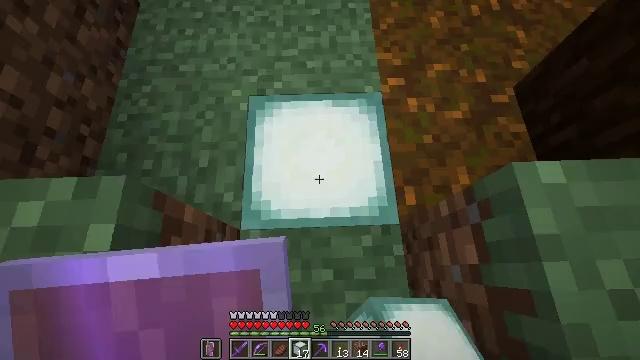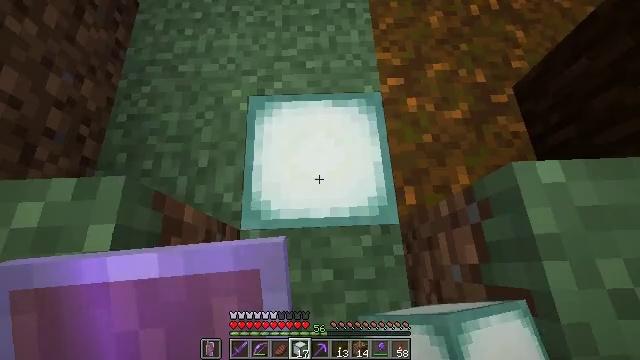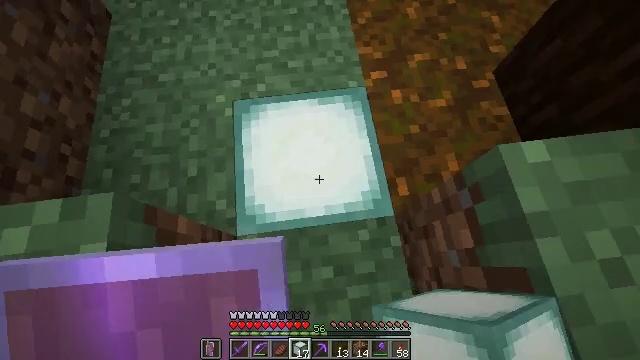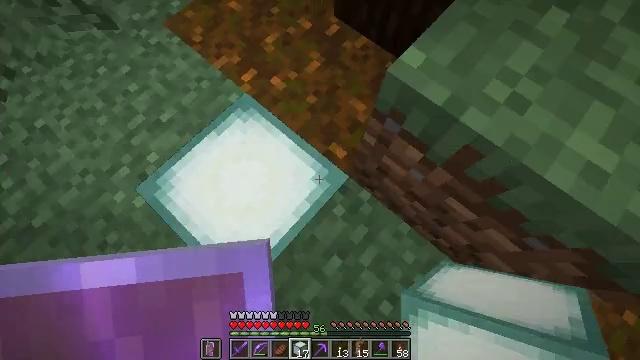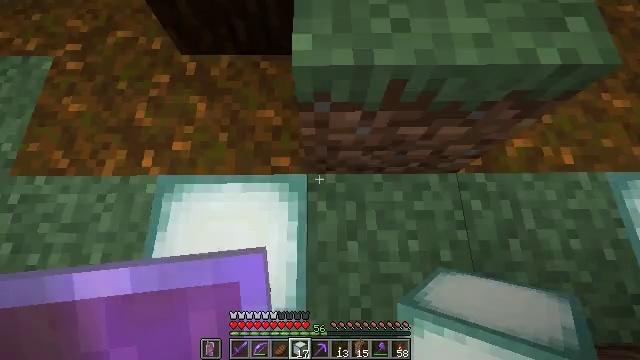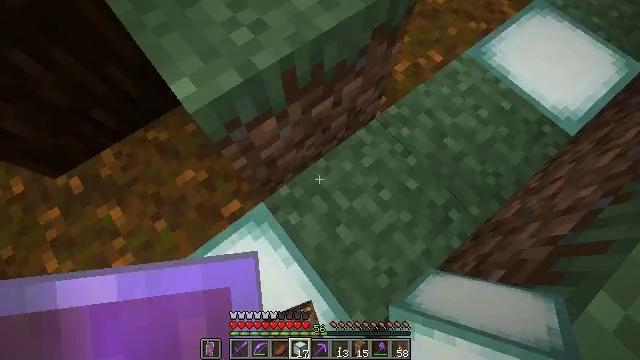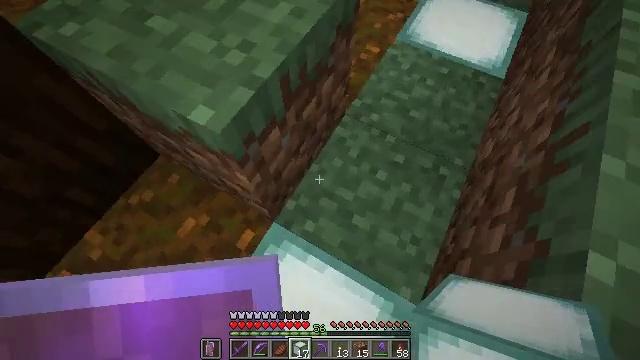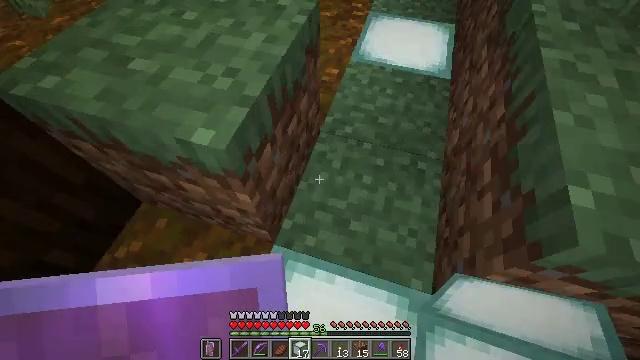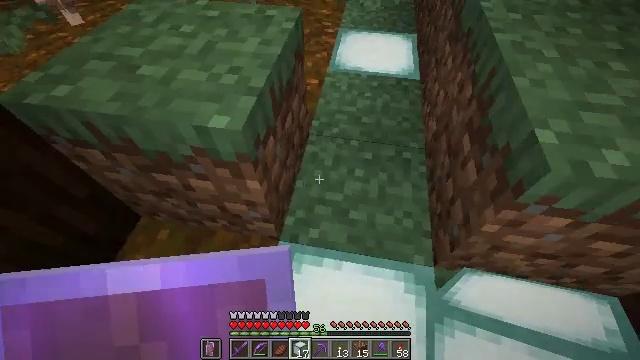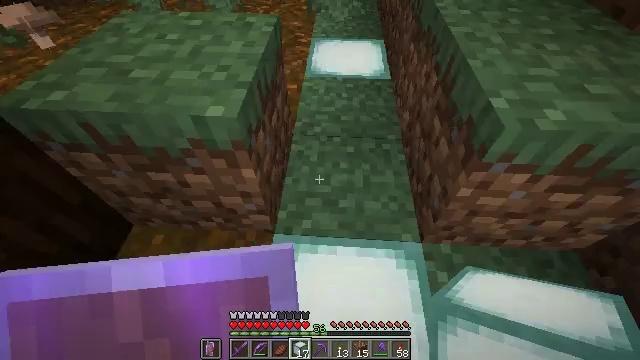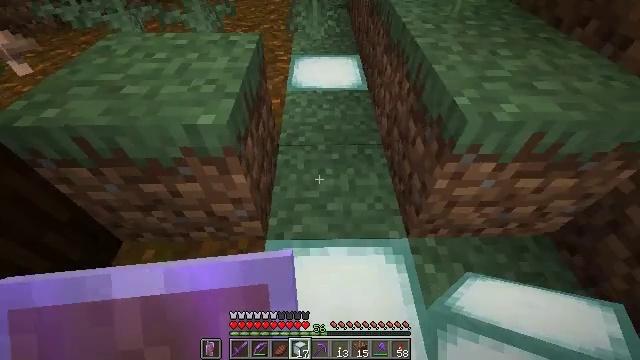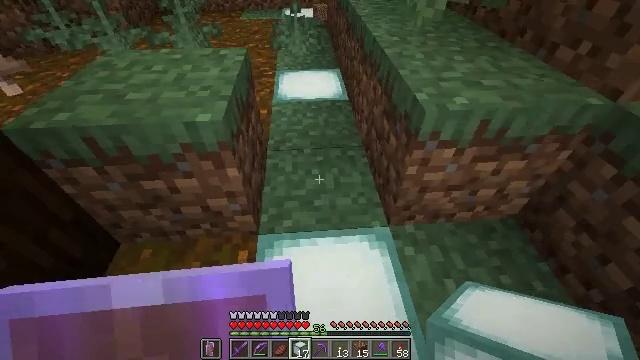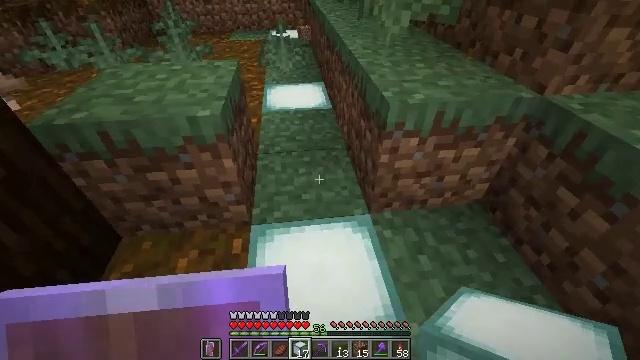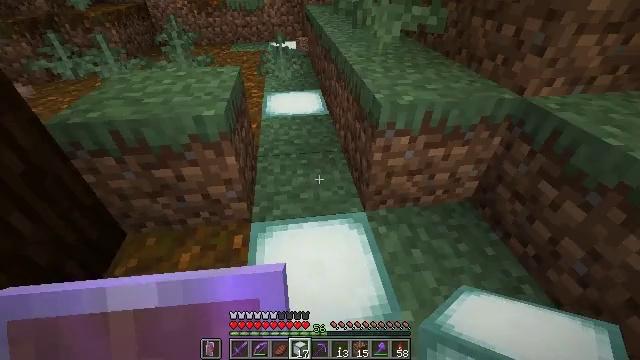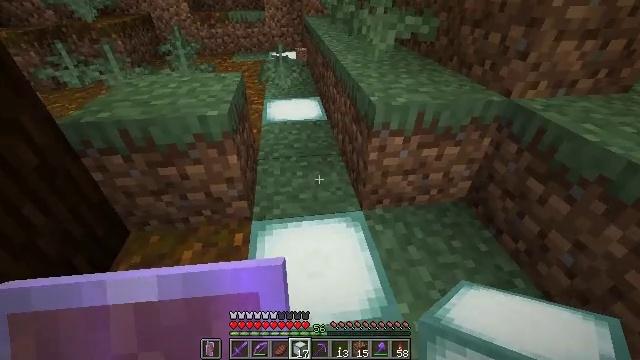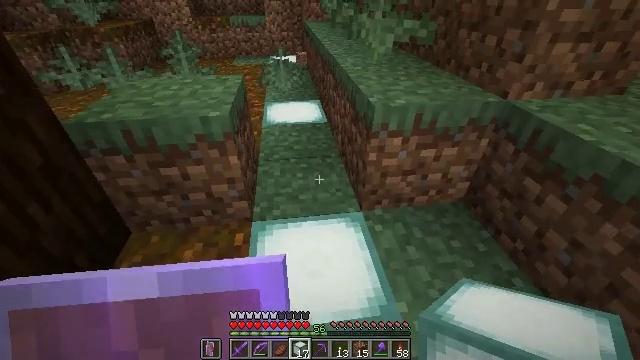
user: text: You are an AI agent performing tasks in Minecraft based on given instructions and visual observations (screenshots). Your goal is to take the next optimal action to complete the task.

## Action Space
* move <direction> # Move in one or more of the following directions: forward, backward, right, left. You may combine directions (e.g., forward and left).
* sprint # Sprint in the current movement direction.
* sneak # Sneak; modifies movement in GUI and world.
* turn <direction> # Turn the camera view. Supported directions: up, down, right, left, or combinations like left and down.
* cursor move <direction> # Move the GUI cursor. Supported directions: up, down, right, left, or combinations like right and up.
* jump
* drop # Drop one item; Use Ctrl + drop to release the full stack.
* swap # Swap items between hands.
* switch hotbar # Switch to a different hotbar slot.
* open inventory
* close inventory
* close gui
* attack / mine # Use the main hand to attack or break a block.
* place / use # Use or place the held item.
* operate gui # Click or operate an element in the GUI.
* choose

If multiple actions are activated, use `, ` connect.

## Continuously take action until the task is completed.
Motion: motion action
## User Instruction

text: Gather the sea lantern with a pickaxe.
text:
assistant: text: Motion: no_op
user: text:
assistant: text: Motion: turn right
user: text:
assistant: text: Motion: move left, turn right and down
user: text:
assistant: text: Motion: move left, turn right
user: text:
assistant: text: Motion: move left, turn right and up
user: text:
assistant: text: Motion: move back and move left, turn right and up
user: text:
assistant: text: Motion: move back and move left, turn right and up
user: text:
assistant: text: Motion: move back, turn right and up
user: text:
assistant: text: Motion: move back, turn right and up
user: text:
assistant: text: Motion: move back, turn right and up
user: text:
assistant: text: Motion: move back, turn right and up
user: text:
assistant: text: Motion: move back, turn right and up
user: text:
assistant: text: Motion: turn up
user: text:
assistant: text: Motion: turn up
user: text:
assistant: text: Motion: no_op
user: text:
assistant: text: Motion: no_op
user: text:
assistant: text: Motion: no_op
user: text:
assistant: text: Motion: turn left
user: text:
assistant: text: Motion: move forward, turn left
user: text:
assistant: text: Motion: move forward, turn left
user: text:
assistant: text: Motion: move forward
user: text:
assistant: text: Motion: move forward
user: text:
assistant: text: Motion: move forward
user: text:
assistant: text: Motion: move forward
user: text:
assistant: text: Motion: no_op
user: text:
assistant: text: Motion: no_op
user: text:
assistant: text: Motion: no_op
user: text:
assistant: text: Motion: no_op
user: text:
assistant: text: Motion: no_op
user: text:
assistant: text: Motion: no_op